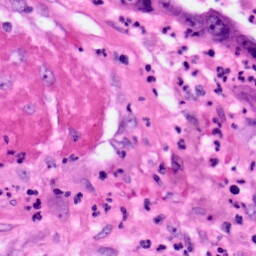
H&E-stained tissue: Pancreatic